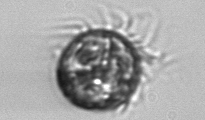
Label: Leegaardiella_ovalis